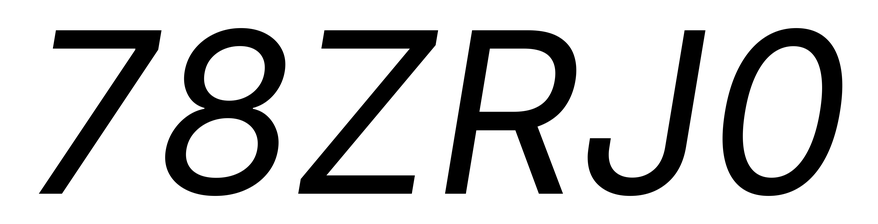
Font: Inter-Italic_Italic